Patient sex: M
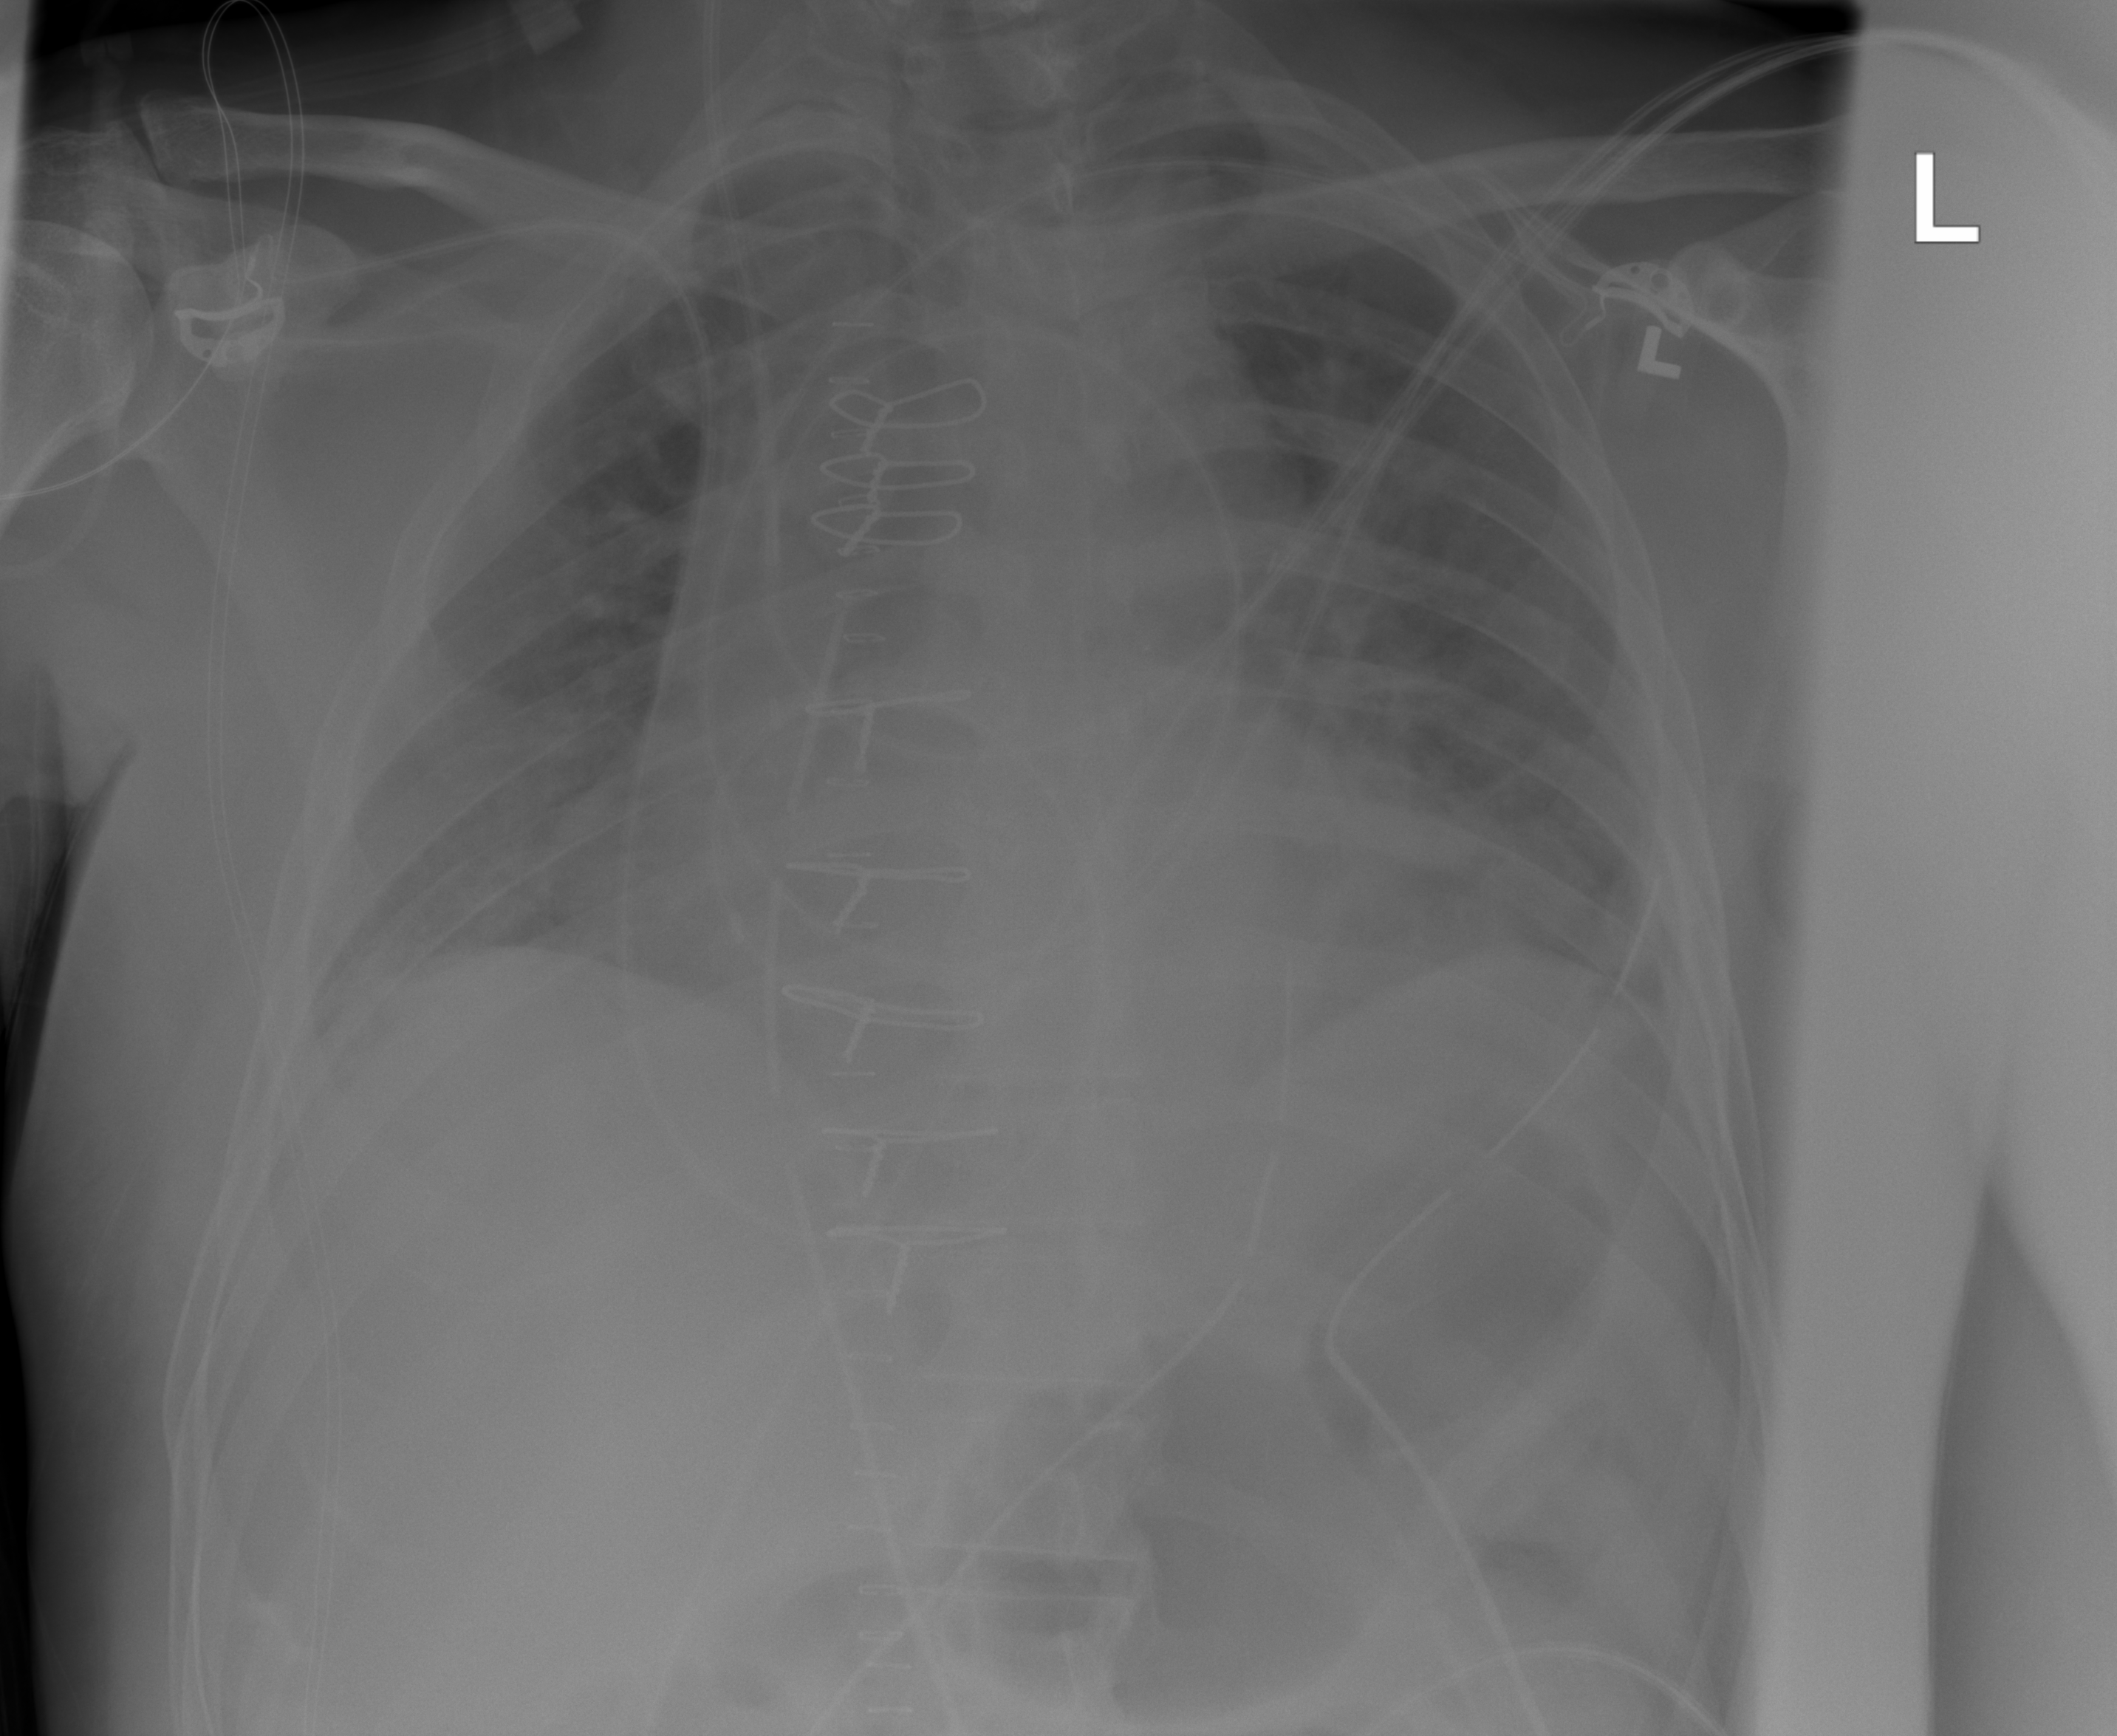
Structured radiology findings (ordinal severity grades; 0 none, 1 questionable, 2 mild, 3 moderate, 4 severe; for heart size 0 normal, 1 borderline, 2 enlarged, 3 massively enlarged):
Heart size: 2
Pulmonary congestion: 1
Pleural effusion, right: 2
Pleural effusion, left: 2
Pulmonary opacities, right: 0
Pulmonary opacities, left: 0
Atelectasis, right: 2
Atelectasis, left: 2